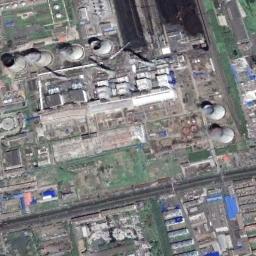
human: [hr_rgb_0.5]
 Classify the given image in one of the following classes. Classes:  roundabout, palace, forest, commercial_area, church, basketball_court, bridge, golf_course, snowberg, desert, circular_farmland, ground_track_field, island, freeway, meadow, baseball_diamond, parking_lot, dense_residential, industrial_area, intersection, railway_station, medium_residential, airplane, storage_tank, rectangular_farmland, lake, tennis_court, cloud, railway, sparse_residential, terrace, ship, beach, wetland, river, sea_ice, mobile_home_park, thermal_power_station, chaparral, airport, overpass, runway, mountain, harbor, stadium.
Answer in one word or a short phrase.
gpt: thermal_power_station